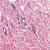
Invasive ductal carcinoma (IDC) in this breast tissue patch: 0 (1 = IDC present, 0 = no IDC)